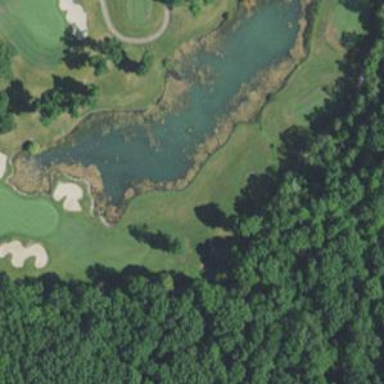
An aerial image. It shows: Scenic view of water hazard on golf course. The natural water feature adds beauty to the landscape.